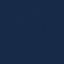
Land use / land cover: SeaLake